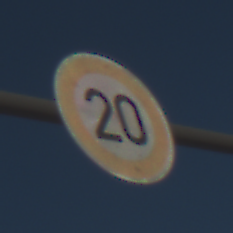
Verkehrszeichen: Geschwindigkeit20
Umgebung: Outdoor, Nature
Tageszeit: Midday
Wetter: Clear
Licht: Natural
Jahreszeit: Summer
Kontrast: HighContrast